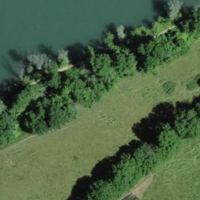
EUNIS habitat code: 25
Species observed at this site:
Pseudochorthippus parallelus
Gomphocerippus rufus